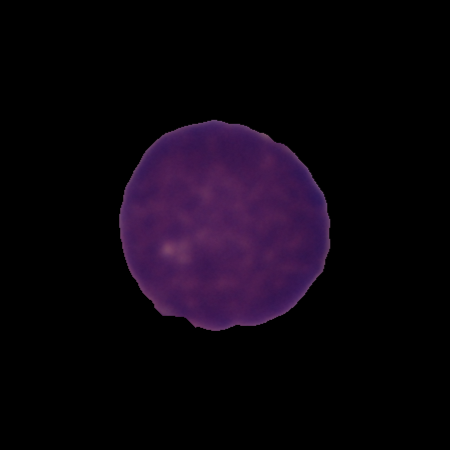
Label: cancer